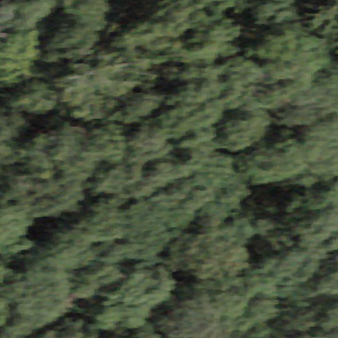
Label: other